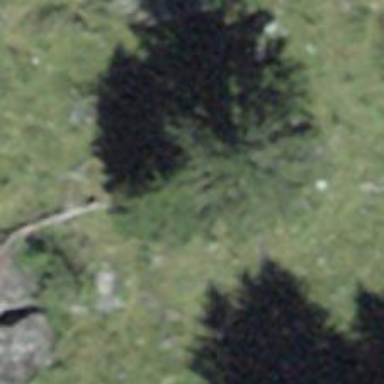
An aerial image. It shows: Evergreen tree with needle-leaved leaves.